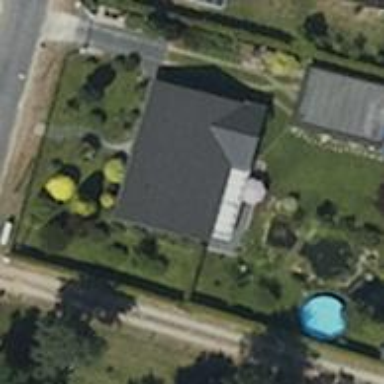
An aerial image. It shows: House with multiple building parts.